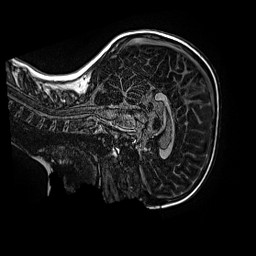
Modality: MP2RAGE
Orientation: sagittal
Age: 13
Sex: female
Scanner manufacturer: siemens
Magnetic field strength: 3 T
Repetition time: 4 s
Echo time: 0.00299 s